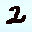
Label: 2